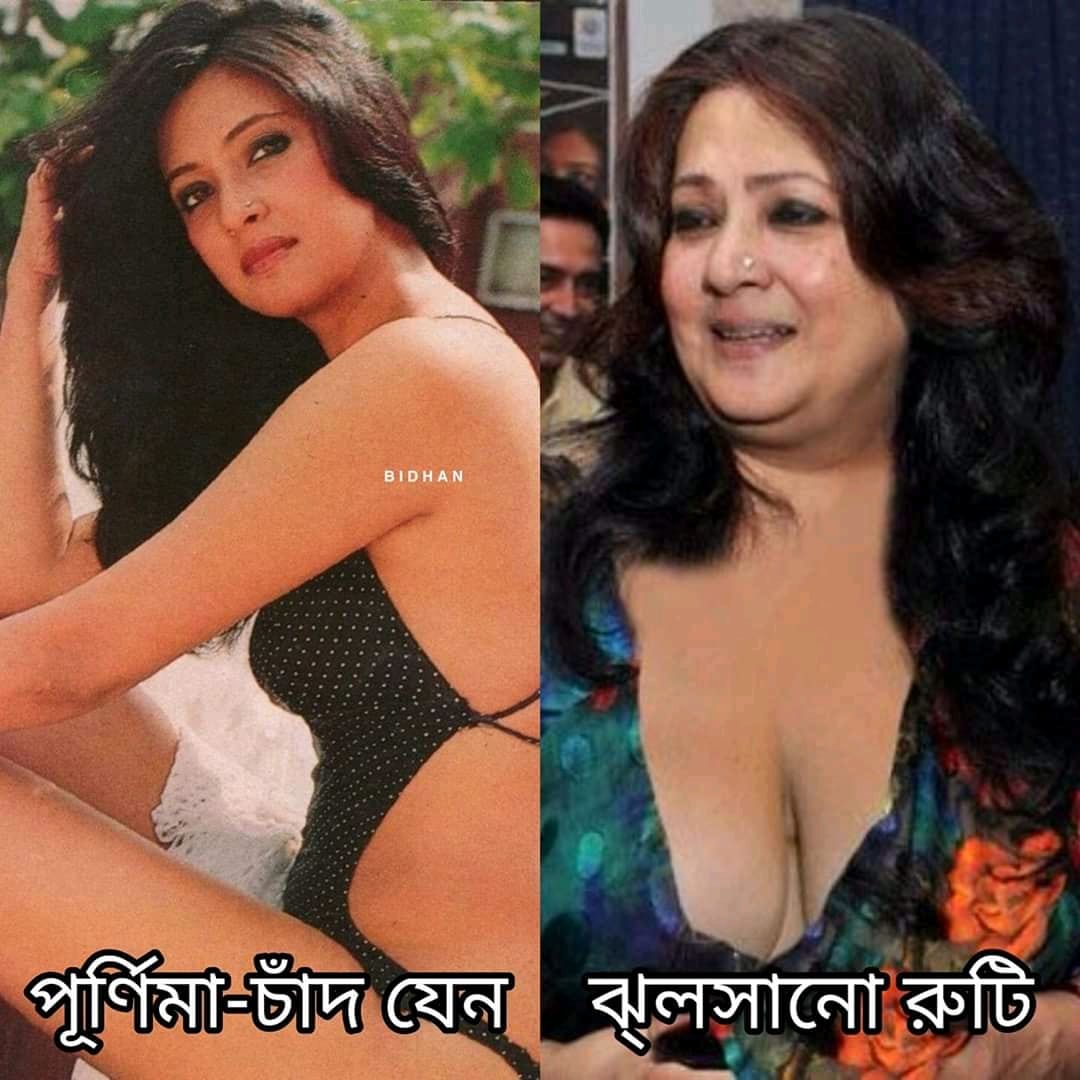
Caption: পুর্নিমা-চাঁদ  যেন    ঝলসানো রুটি
Label: hate